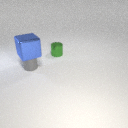
large blue metal cube above small gray metal cylinder